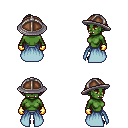
a pixel art fantasy rpg character, female body template, orc, green skin, overskirt, teal pants, raven long mohawk hairstyle, chain helm, gold gloves, black slippers, four views (front, back, left, right), 2x2 character sprite sheet, small pixel art, hard edges, no anti-aliasing